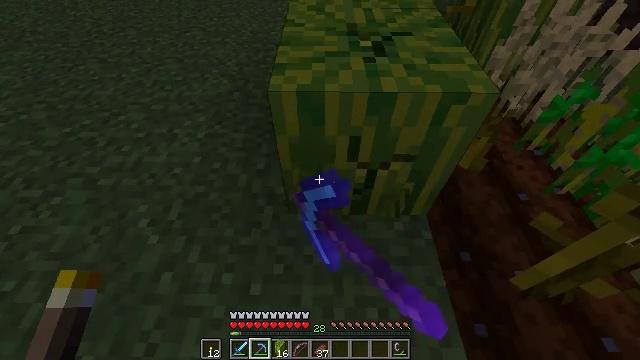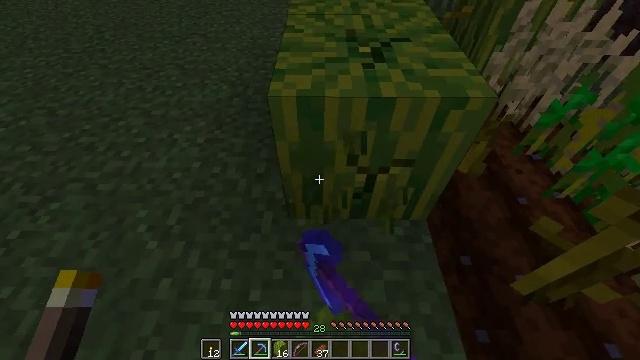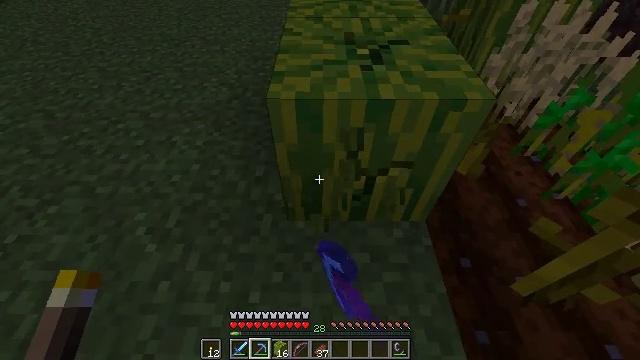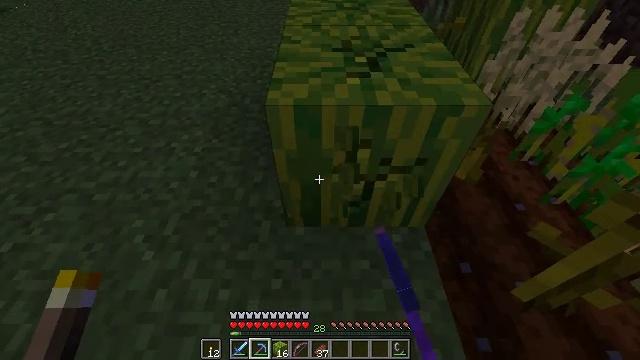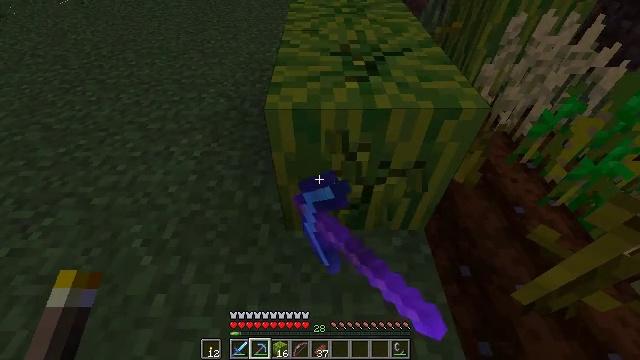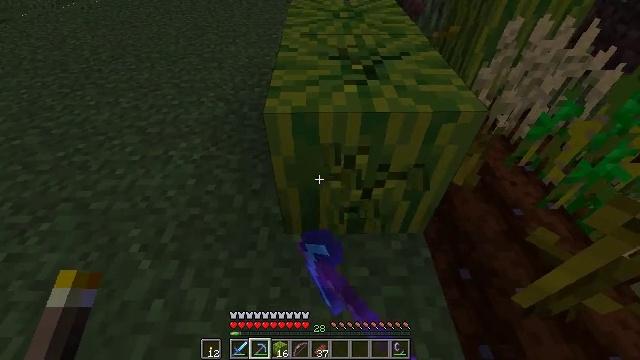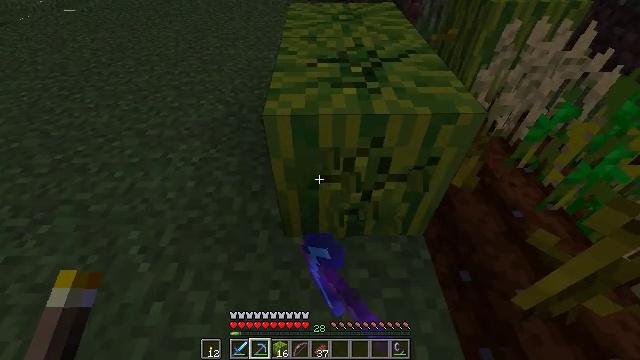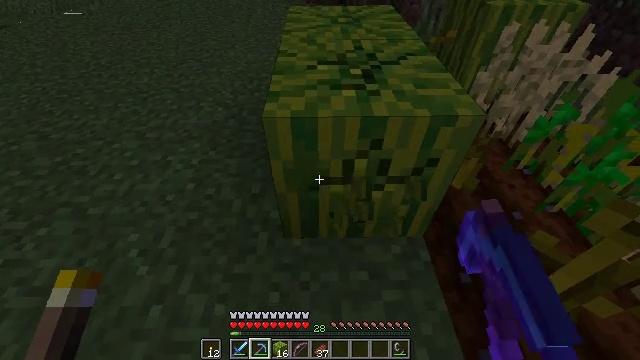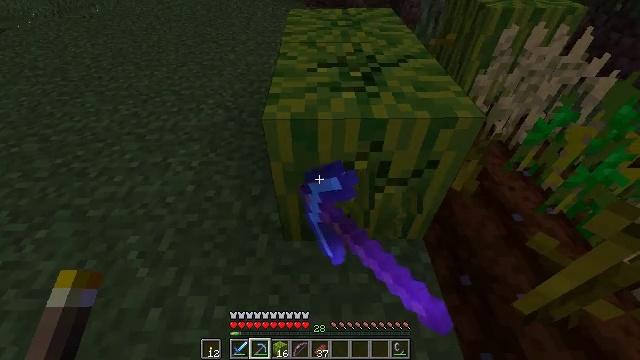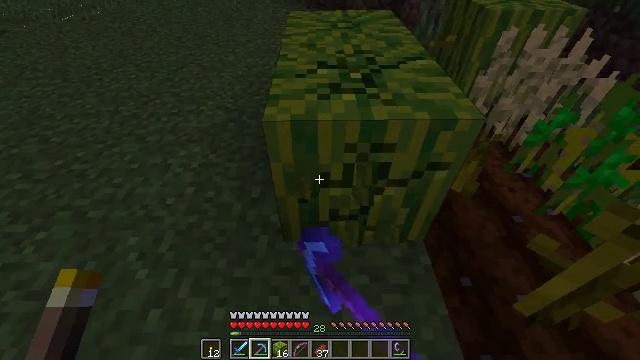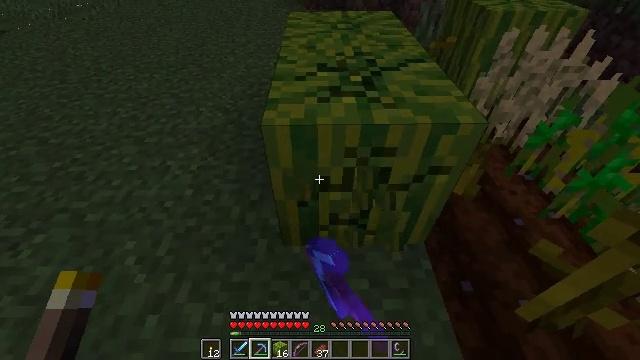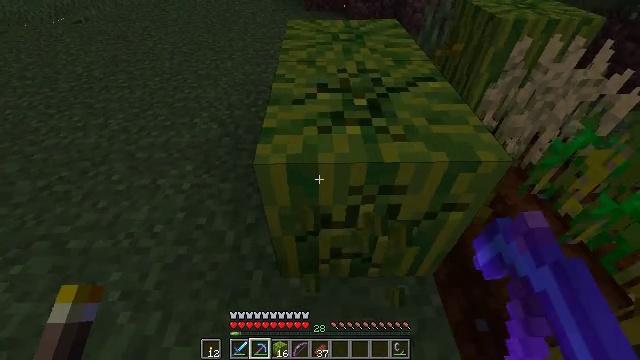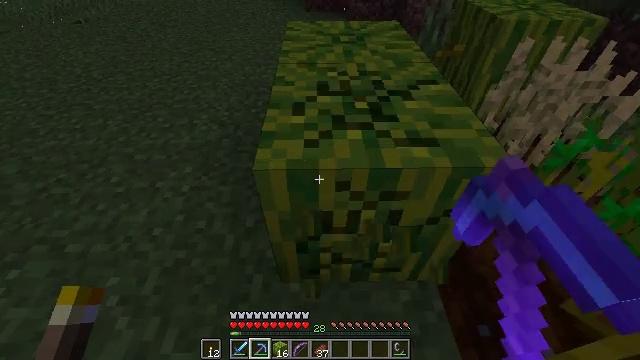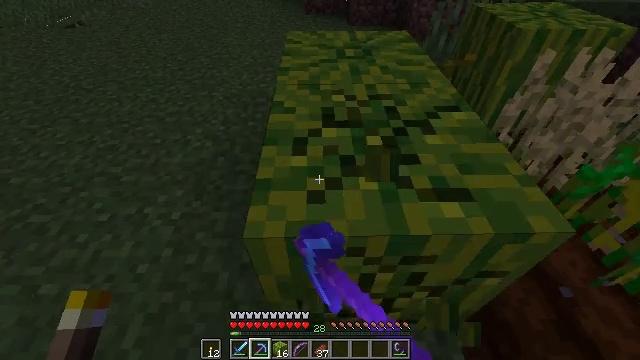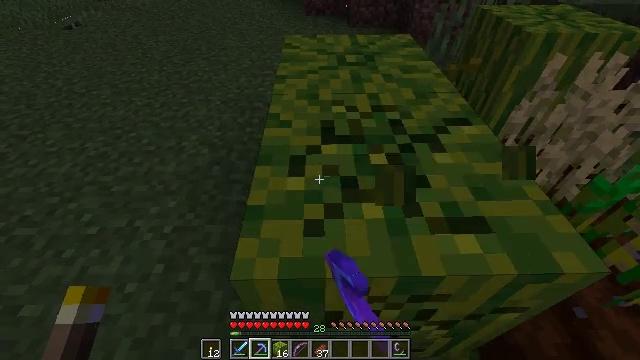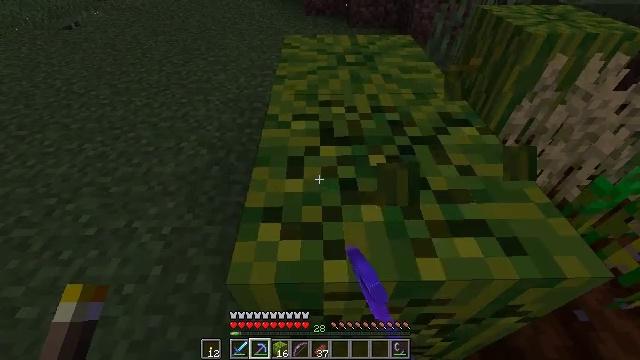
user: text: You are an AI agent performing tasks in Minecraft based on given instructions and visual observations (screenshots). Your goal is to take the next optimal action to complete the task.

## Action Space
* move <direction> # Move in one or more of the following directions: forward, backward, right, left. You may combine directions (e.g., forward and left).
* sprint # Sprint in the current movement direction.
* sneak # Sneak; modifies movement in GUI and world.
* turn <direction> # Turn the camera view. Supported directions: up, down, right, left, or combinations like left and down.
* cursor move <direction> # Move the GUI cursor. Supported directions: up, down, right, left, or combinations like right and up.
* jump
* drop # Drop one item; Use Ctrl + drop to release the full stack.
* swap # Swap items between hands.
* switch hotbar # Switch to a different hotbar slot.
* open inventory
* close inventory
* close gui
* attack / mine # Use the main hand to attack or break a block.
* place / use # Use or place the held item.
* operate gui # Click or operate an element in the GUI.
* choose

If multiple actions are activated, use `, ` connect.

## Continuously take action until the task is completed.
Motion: motion action
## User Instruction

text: Mine a melon block.
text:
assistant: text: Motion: turn up, attack / mine
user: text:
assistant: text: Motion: attack / mine
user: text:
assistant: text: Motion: turn up, attack / mine
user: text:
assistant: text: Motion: attack / mine
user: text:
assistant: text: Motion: attack / mine
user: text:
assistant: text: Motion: attack / mine
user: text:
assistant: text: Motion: attack / mine
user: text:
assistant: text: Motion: attack / mine
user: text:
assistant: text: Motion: attack / mine
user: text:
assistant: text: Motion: move forward, attack / mine
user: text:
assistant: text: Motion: move forward, attack / mine
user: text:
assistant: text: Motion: move forward, attack / mine
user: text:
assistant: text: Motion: move forward, attack / mine
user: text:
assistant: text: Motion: move forward, attack / mine
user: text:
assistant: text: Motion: attack / mine
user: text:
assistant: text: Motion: attack / mine
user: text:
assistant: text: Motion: attack / mine
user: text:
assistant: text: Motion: attack / mine
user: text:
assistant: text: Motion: attack / mine
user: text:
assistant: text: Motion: attack / mine
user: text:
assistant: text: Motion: attack / mine
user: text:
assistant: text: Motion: move forward, attack / mine
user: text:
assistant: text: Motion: move forward, attack / mine
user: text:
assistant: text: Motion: move forward, attack / mine
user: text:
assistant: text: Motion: move forward, attack / mine
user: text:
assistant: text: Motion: move forward, turn right, attack / mine
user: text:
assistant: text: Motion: move forward, turn right and down, attack / mine
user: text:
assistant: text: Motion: move forward, attack / mine
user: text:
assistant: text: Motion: move forward, turn down, attack / mine
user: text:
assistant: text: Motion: turn down, attack / mine